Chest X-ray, PA view. Patient: 63 years old, sex F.
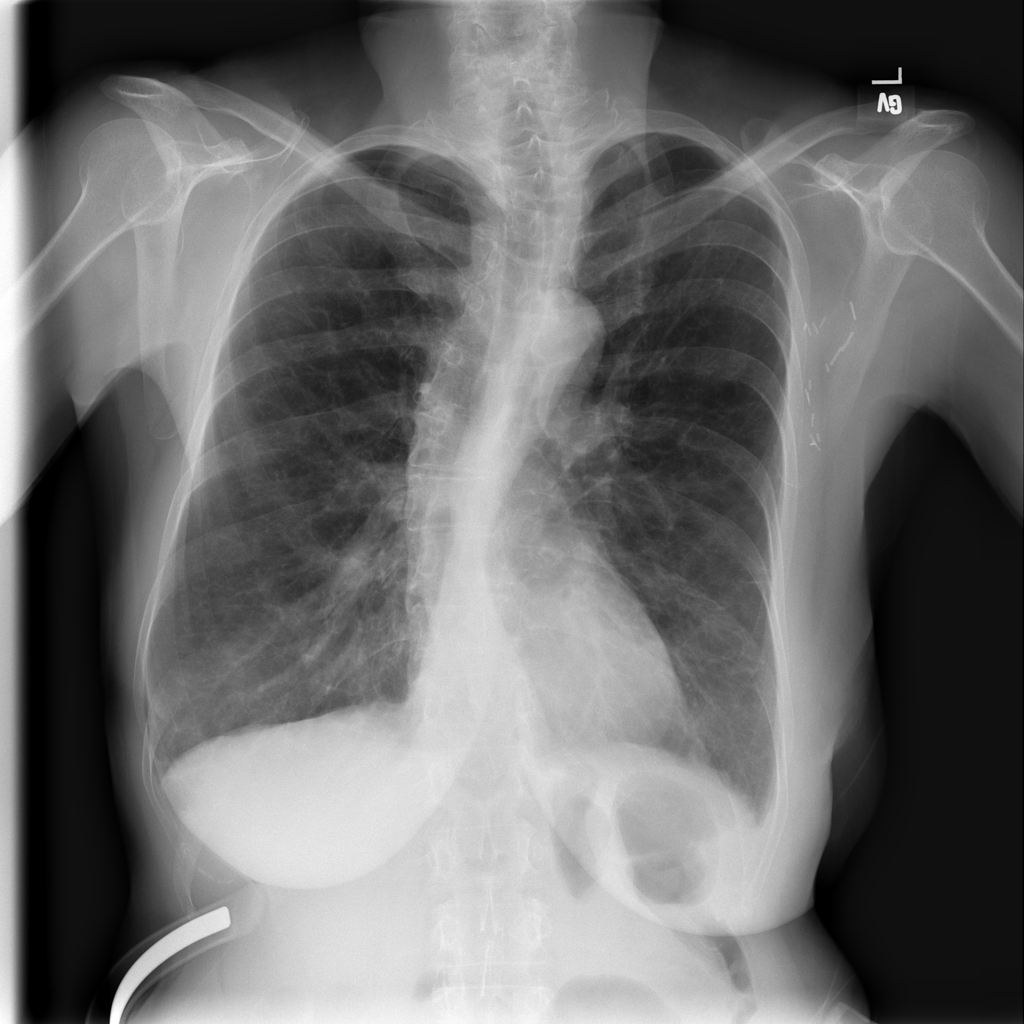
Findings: No Finding